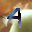
Label: 4